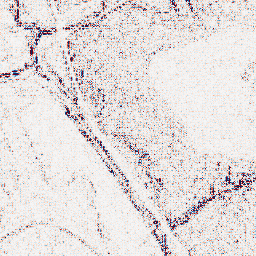
Category: wavelet
Decomposition family: wavelet_biorthogonal
Decomposition parameters: wavelet: bior2.4
level: 1
Upsampling method: cubic_mitchell
Upsampling parameters: scale: 2
Upsampling scale: 2